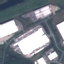
Label: Industrial